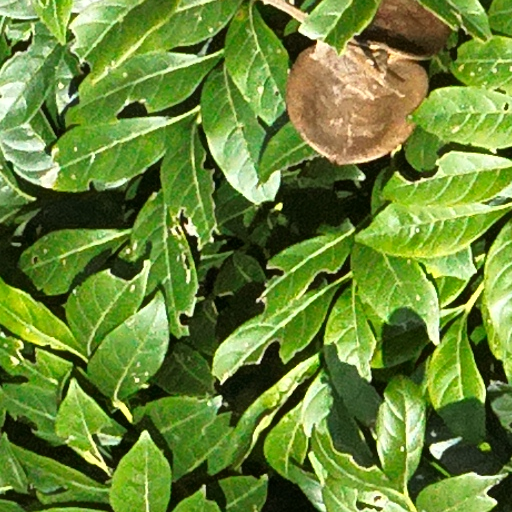
Species: Jacaranda copaia
GBIF accepted scientific name: Jacaranda copaia
Crown area (m\u00b2): 159.867